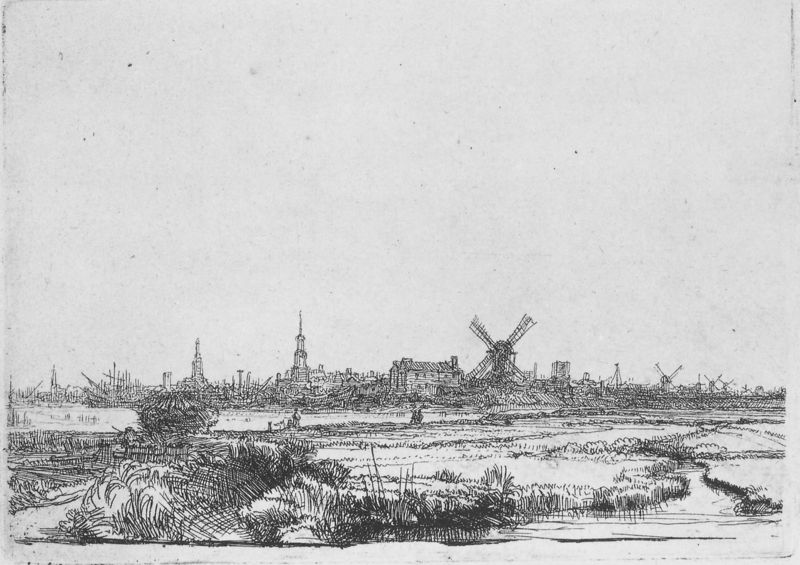
Titel: Blick auf Amsterdam von Nordost
Künstler: Harmensz van Rijn Rembrandt
Institution: Hamburg, Kunsthalle
Schlagwörter: himmel, meer, wasser, weiß, fluss, landschaft, stadt, ufer, schwarz, skizze, zeichnung, gras, haus, holland, niederlande, ferne, häuser, mühle, windmühle, flach, boden, pflanzen, turm, graphik, linien, hafen, radierung, stich, schwarzweiß, kupferstich, bruegel, amsterdam, kriche, handzeichnung, hamburg, rotterdam, neuzeit, den haag